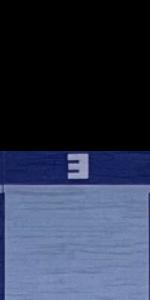
Label: Empty